Question: It seems I am missing something from my code below:
'''
DataTable dt = new DataTable();
DataColumn dt_col_project_id = new DataColumn("Project ID", typeof(Int32));
DataColumn dt_col_activate = new DataColumn("On/Off", typeof(bool));
DataColumn dt_col_nature = new DataColumn("Nature", typeof(String));
DataColumn dt_col_name = new DataColumn("Circle List", typeof(String));
DataColumn dt_col_keywords = new DataColumn("Keywords", typeof(String));
DataGridViewComboBoxColumn dt_col_automation = new DataGridViewComboBoxColumn();
//setup combobox
dt_col_automation.HeaderText = "Automation";
dt_col_automation.Name = "dgv_jobs_col_automation";
dt_col_automation.Items.AddRange(
"Once every 5 minutes",
"Once every 10 minutes",
"Once every 15 minutes",
"Once every 30 minutes",
"Once every hour",
"Once every 2 hours",
"Once every 3 hours",
"Once every 4 hours",
"Once every 5 hours",
"Once every 6 hours",
"Once every 7 hours",
"Once every 8 hours",
"Once every 9 hours",
"Once every 10 hours",
"Once every 11 hours",
"Once every 12 hours",
"1",
"2",
"3",
"4",
"5",
"6",
"7",
"8",
"9",
"10",
"11",
"12",
"13",
"14",
"15",
"16",
"17",
"18",
"19",
"20",
"21",
"22",
"23",
"24"
);
dt.Columns.Add(dt_col_project_id); // Create a string column dynamically
dt.Columns.Add(dt_col_activate); // Create a string column dynamically
dt.Columns.Add(dt_col_nature); // create an int column dyn
dt.Columns.Add(dt_col_name); // create a double column dyn
dt.Columns.Add(dt_col_keywords); // create a double column dyn
dt.Columns.Add(dt_col_automation); // create a double column dyn
'''
Because it's throwing these exceptions. What am I doing wrong?

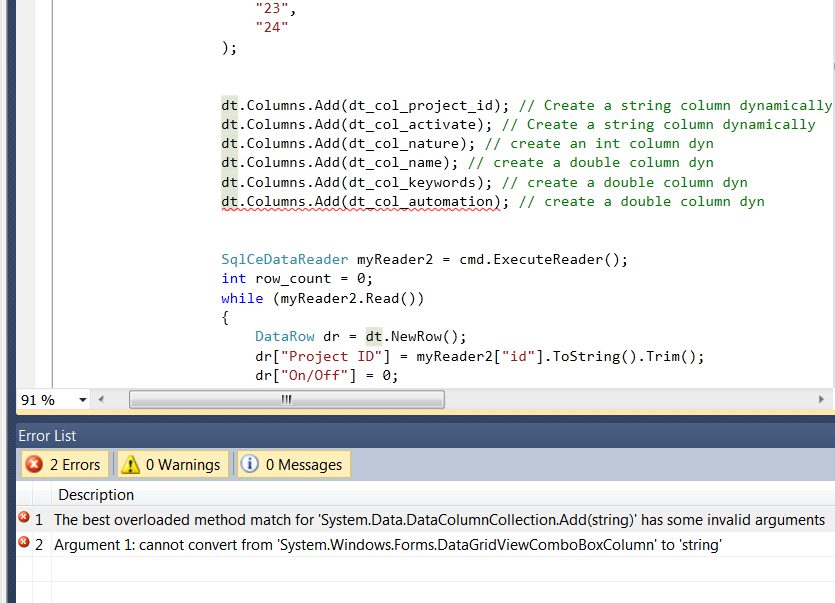
Answer: You are trying to add a combobox column to the DataTable that is bound to the GridView, not the Gridview itself. DataGridViewComboBoxColumn does not inherit from DataColumn, you need to set up the columns in the GridView, not on the DataTable.